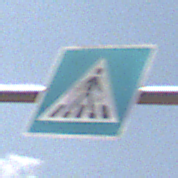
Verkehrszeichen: FussgaengerueberwegLinks
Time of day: Midday
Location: Outdoor (Nature)
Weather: PartlyCloudy
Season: NotSpecified
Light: Natural